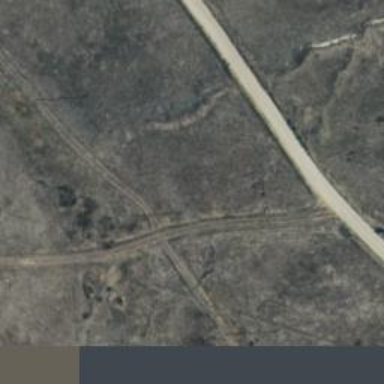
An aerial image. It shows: Track road leading to military base.